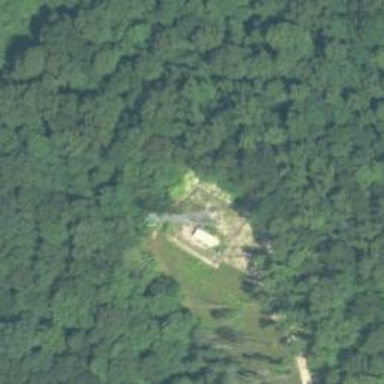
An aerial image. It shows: Mast tower used for communication.